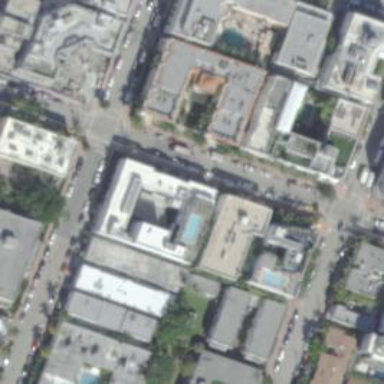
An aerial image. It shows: Hotel building.